The image folds the raw vibration samples of a bearing signal into a 2-D grayscale square (signal-to-image encoding). Determine the bearing's health state. Answer with exactly one of: normal, inner_race, outer_race, ball.
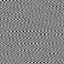
Answer: outer_race